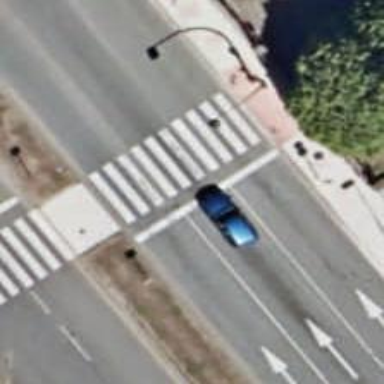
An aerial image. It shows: Traffic signals at road crossing.